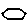
Label: hexagon